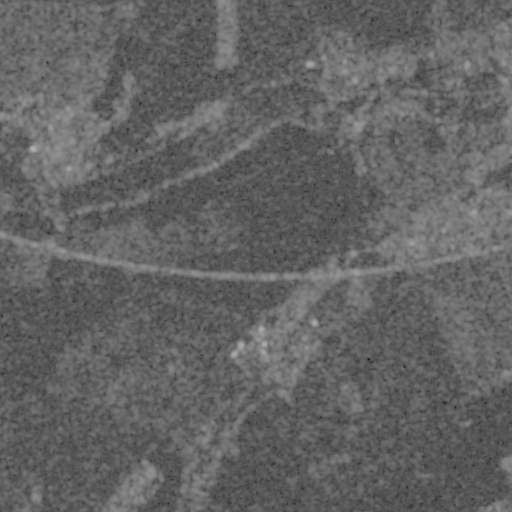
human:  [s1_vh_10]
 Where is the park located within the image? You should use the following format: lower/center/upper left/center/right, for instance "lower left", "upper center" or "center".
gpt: The park is located in the upper left of the image.
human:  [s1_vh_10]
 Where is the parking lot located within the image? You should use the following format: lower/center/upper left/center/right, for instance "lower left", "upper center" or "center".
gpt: The parking lot is located in the upper right of the image.
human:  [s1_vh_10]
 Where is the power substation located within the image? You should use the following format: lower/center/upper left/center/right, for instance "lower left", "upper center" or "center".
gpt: The power substation is located in the upper left of the image.
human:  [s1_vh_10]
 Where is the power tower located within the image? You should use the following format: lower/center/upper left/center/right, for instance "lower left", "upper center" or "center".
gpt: The power tower is located in the lower right of the image.
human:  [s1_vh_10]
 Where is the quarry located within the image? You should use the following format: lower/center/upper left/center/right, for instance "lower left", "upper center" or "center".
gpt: The quarry is located in the center right of the image.
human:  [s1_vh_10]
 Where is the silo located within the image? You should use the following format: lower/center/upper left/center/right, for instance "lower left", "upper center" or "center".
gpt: The silo is located in the upper right of the image.
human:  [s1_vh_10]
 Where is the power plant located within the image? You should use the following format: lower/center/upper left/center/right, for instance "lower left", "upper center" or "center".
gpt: There is no power plant in the image.

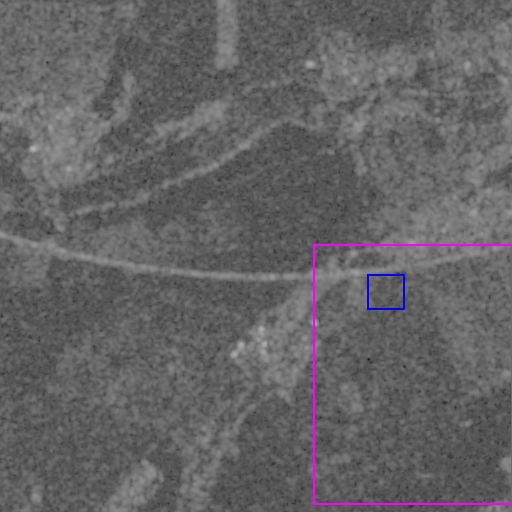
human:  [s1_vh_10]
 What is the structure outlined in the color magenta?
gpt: The structure outlined in magenta is a crop field.
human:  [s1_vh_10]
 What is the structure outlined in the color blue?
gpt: The structure outlined in blue is a quarry.
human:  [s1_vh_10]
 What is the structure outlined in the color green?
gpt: There is no green outline.